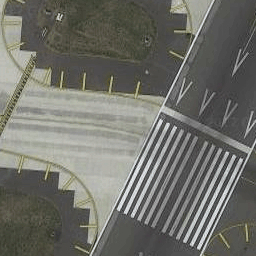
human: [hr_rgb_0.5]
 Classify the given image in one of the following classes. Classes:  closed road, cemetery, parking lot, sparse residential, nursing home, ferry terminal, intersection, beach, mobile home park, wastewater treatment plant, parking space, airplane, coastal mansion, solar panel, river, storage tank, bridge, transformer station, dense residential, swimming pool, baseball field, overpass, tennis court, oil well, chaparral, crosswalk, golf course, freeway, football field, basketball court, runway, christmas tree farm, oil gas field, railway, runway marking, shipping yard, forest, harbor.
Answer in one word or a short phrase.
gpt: runway